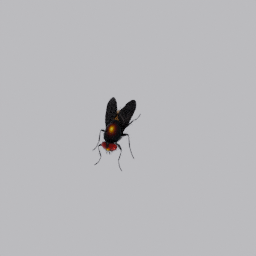
Label: animals